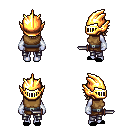
a pixel art fantasy rpg character, female body template, dark elf, purple skin, leather chest armor, metal pants, white blonde long bangs hairstyle, gold helm, white cloth bracers, black slippers, dagger, four views (front, back, left, right), 2x2 character sprite sheet, small pixel art, hard edges, no anti-aliasing